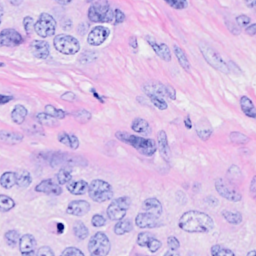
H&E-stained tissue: Breast